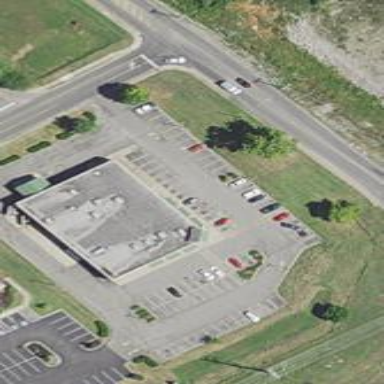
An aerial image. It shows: Building.